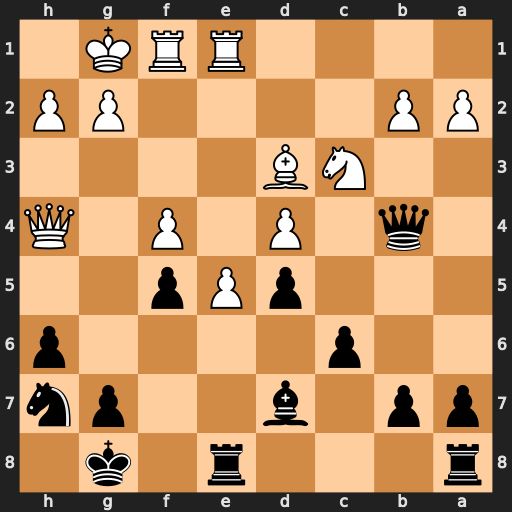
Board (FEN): r3r1k1/pp1b2pn/2p4p/3pPp2/1q1P1P1Q/2NB4/PP4PP/4RRK1
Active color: b
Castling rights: -
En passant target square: -
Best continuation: Qxd4+ Kh1 Qxd3